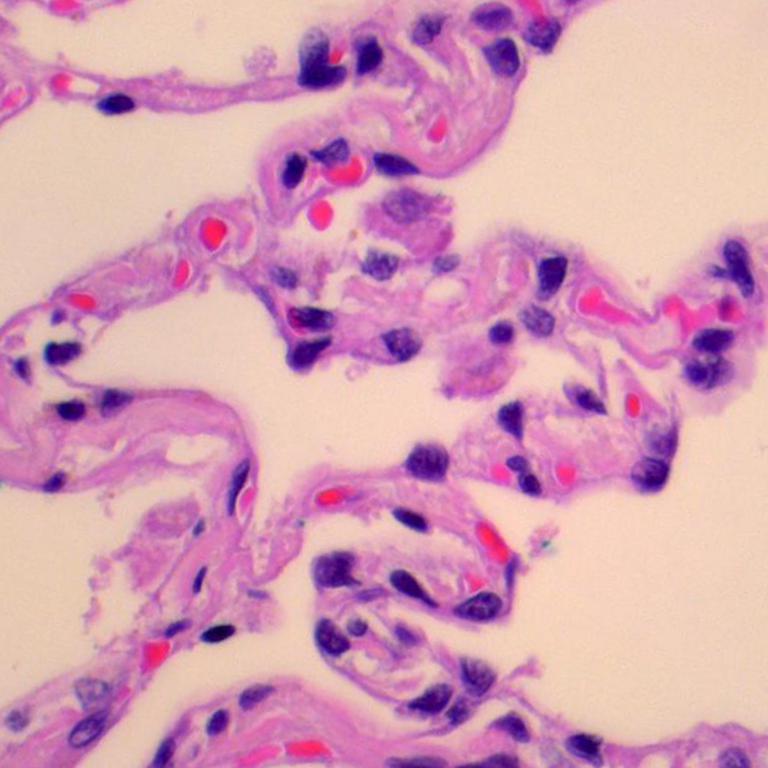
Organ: lung
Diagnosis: benign